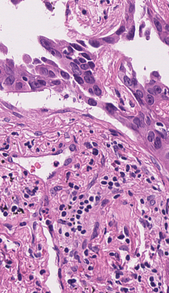
Tumor epithelial tissue: yes
Tumor-associated stroma tissue: yes
Normal tissue: no